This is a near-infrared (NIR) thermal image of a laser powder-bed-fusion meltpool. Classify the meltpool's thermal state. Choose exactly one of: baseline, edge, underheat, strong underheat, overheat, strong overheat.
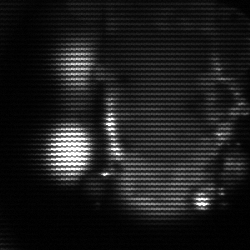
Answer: strong underheat